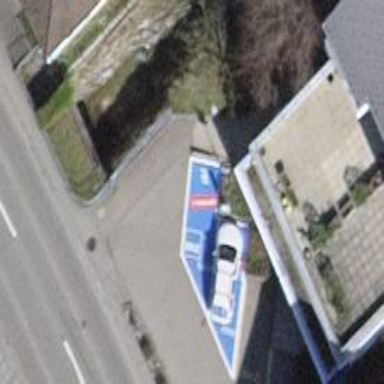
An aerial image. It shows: Charging station.